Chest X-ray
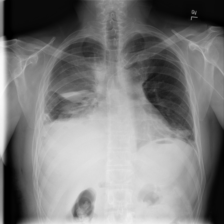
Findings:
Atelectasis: positive
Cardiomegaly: negative
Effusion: positive
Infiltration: negative
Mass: negative
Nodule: negative
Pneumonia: negative
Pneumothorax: negative
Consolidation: negative
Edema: negative
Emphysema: negative
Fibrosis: negative
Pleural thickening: negative
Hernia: negative